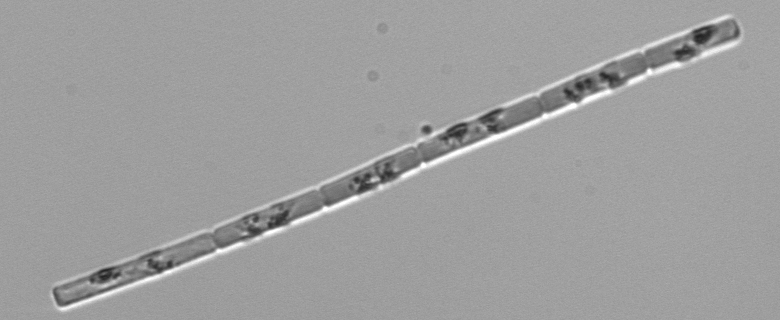
Label: Guinardia_delicatula